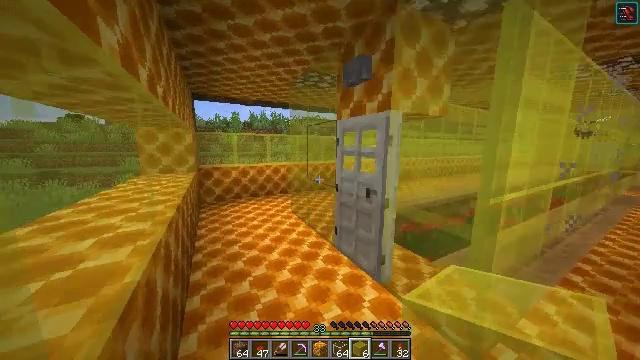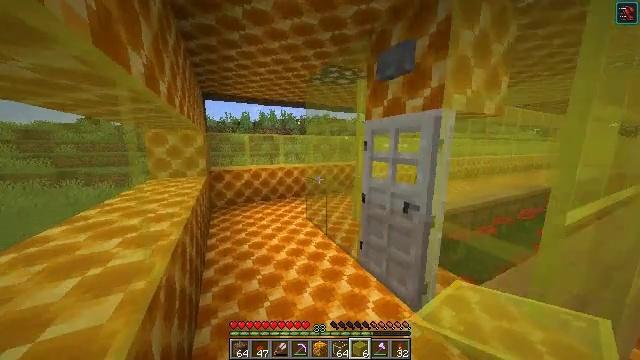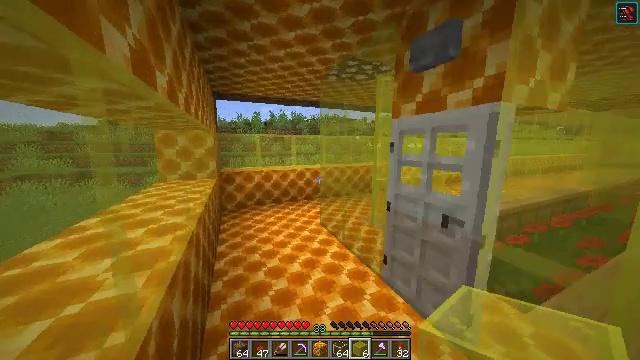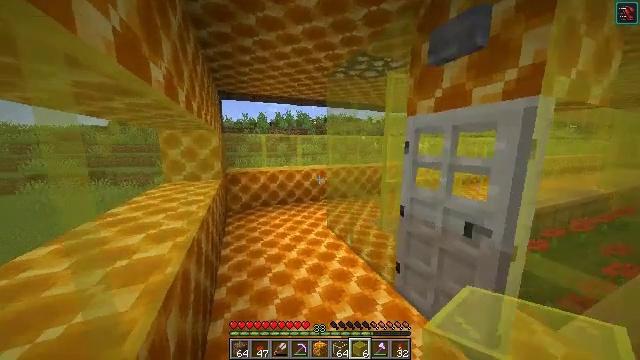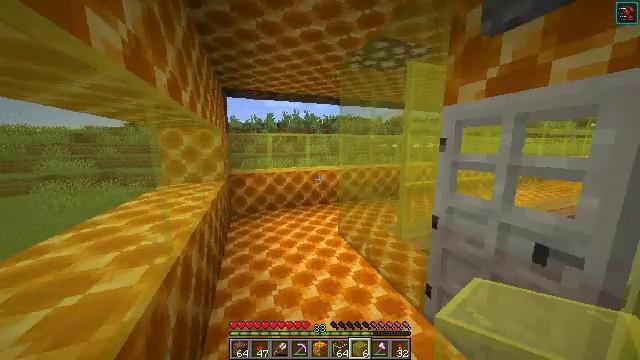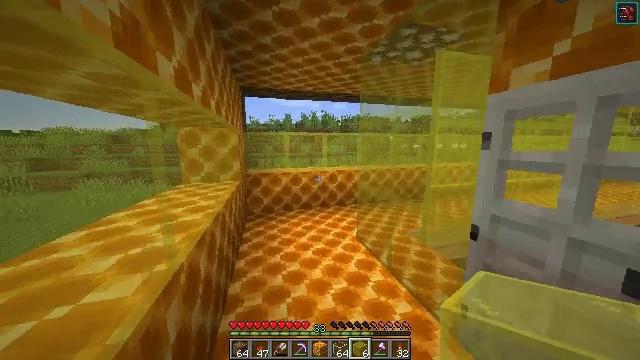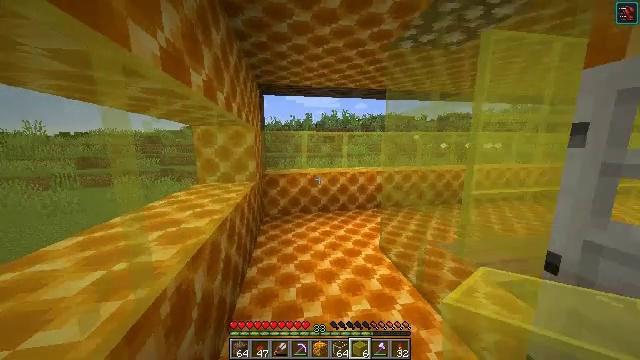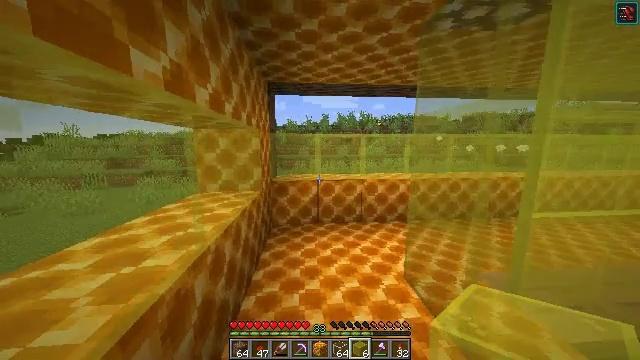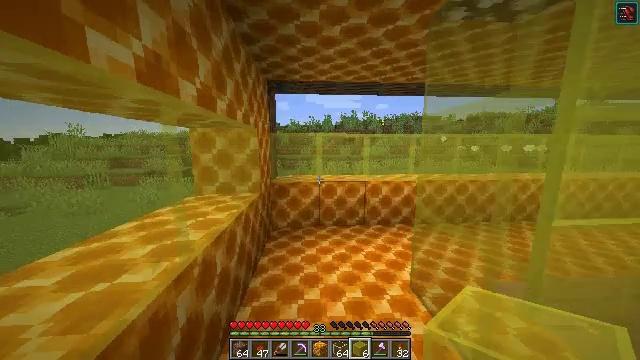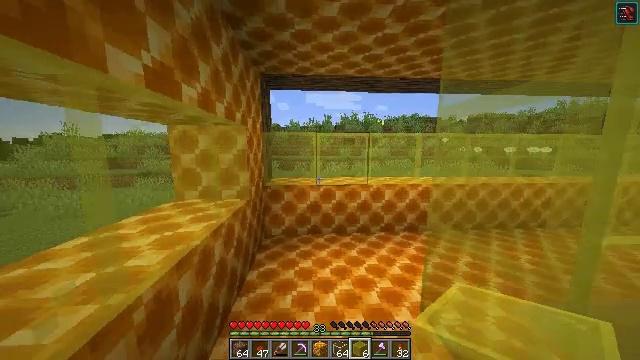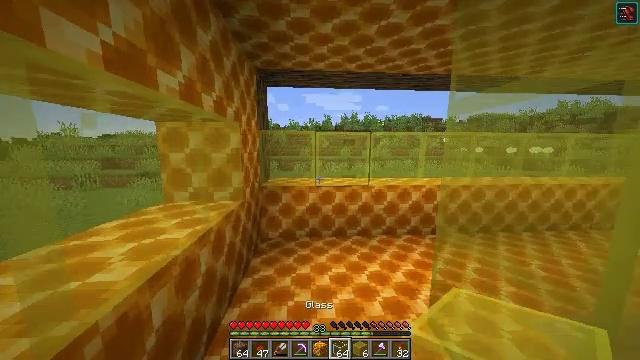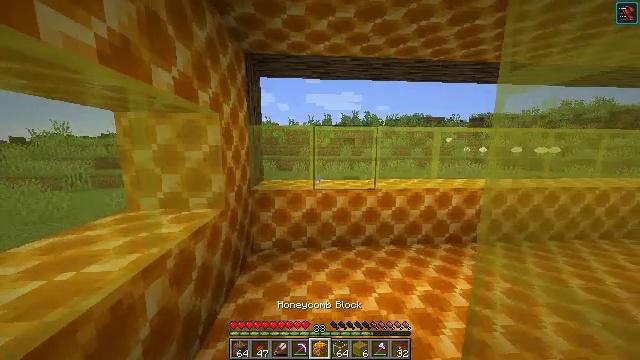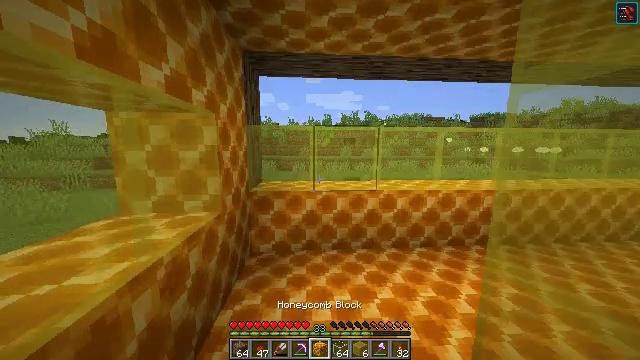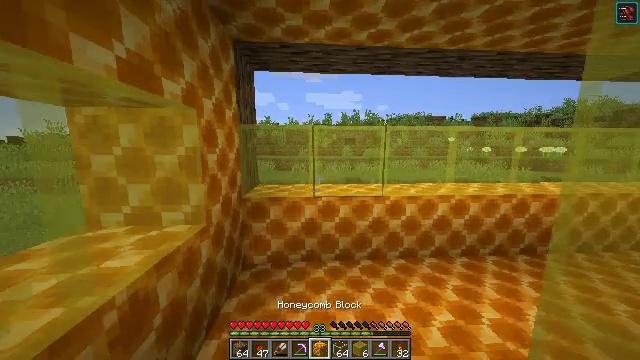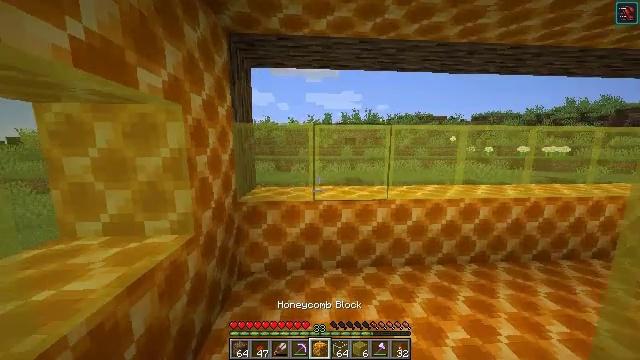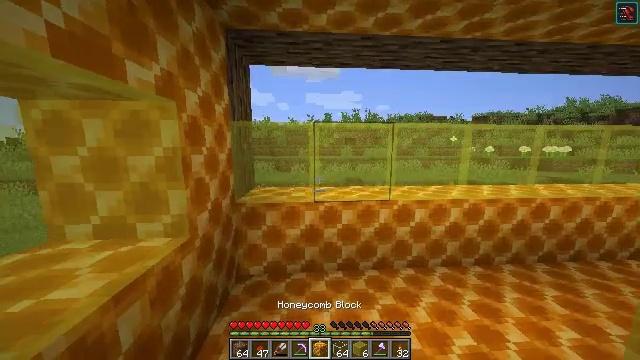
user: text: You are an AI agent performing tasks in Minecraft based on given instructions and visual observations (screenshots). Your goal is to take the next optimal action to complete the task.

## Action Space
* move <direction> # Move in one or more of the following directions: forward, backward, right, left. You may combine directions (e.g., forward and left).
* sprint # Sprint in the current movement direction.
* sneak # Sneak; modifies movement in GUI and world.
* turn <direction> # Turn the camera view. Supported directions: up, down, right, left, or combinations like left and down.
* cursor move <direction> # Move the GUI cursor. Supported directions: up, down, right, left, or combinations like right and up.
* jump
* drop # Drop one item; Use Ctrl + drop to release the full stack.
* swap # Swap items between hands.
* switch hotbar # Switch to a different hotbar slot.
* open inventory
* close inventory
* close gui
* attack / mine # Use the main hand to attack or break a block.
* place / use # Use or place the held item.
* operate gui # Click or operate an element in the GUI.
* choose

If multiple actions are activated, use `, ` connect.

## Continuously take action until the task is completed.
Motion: motion action
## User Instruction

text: Shatter the yellow stained glass to retrieve it.
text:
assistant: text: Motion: move forward and move left, turn left
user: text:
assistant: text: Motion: move forward, turn left
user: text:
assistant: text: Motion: move forward, turn left
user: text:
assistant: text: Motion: move forward, turn left
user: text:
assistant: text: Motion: move forward, turn left
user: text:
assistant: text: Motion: move forward, turn left
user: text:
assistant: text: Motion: move forward, turn left
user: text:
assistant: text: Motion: move forward
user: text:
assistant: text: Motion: move forward
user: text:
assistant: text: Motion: move forward
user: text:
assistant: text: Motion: move forward
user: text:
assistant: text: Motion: move forward
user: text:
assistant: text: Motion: no_op
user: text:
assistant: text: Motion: no_op
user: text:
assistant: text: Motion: no_op
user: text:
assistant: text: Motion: no_op
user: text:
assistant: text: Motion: no_op
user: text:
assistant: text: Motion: move forward
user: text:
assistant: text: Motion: move forward, turn left and up
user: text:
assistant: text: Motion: move forward, turn left and up
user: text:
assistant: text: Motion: move forward, turn left and up
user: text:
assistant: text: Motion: turn left and up
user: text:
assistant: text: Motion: turn up
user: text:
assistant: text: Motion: no_op
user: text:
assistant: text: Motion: turn left and down
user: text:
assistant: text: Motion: move forward, turn down
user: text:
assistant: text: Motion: move forward, turn down
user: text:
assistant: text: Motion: move forward, turn down
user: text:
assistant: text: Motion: move forward, turn down
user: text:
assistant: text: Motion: no_op